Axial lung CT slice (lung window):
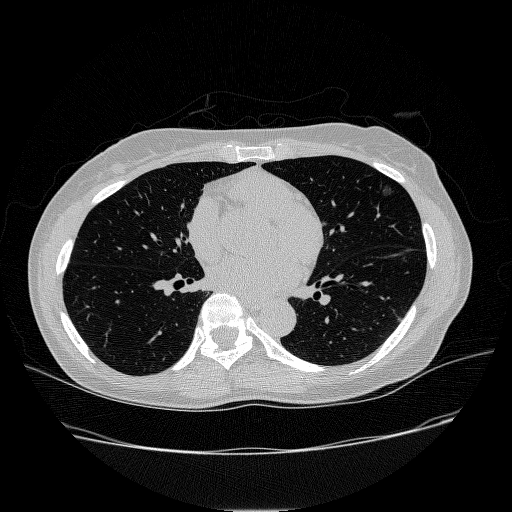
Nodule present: yes
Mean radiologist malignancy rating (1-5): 3.25